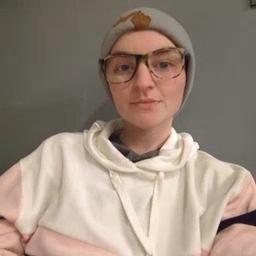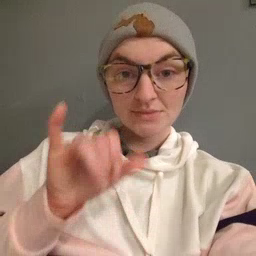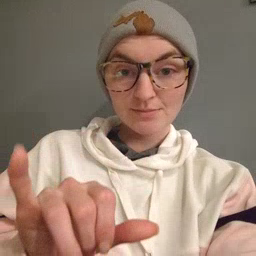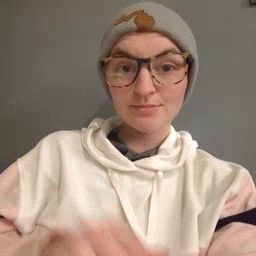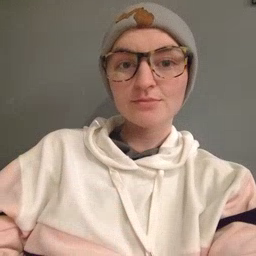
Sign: stay